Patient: sex F, age 67
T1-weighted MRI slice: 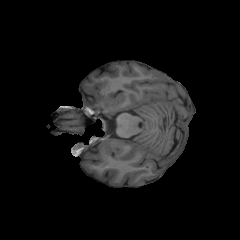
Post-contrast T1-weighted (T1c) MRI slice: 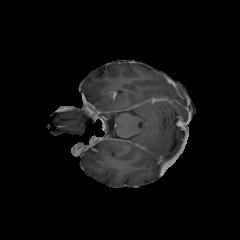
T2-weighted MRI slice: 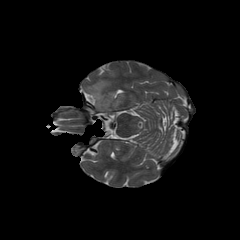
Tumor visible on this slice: yes
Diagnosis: Glioblastoma, IDH-wildtype
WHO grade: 4